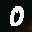
Label: 0